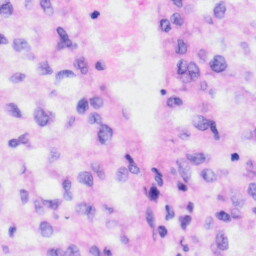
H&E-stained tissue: Liver